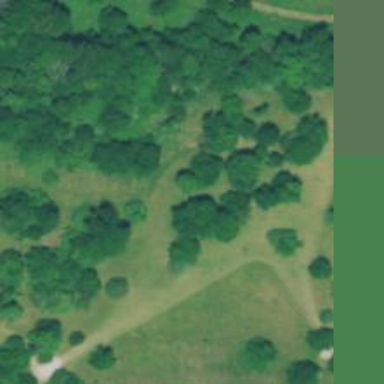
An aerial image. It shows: Disc golf course for leisure activity.